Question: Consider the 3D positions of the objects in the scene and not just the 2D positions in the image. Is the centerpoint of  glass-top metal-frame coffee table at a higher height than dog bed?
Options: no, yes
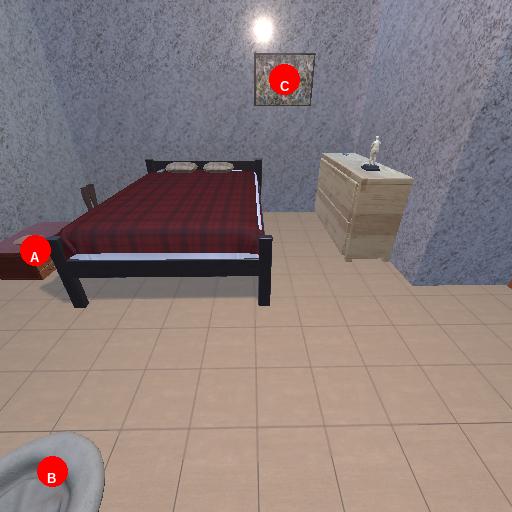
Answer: no